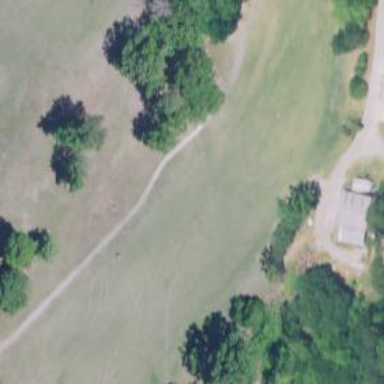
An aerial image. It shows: Golf hole.